Question: I've created a very simple mobile app with phonegap which doesn't do anything network related. All resources (images, css, etc) are local and I don't do any ajax calls to a remote server. But when I check the mobile data screen on my phone, I see that it has used some data. See screenshot bellow (4th app called "cherouvim phonegap test"). It says 308KB and that was in 5 hours.

Clicking on that gives me the following breakdown:
- -
html:
'''
<!DOCTYPE html>
<html>
<head>
<meta http-equiv="Content-Type" content="text/html; charset=utf-8" />
<meta name="viewport" content="user-scalable=no, width=device-width" />
<script type="text/javascript" src="phonegap.js"></script>
</head>
<body>
...
</body>
</html>
'''
I build with phonegap build and my config.xml is:
'''
<?xml version="1.0" encoding="UTF-8"?>
<widget xmlns = "http://www.w3.org/ns/widgets"
xmlns:gap = "http://phonegap.com/ns/1.0"
id = "cherouvim.test"
version = "1.0.0">
<name>cherouvim phonegap test</name>
<description>...</description>
<preference name="phonegap-version" value="3.5.0" />
<preference name="android-installLocation" value="auto" />
<preference name="orientation" value="portrait" />
<preference name="fullscreen" value="true" />
<gap:plugin name="org.apache.cordova.media" />
<feature name="http://api.phonegap.com/1.0/network" />
<access origin="*" />
<gap:platform name="android" />
</widget>
'''
In the documentation it says:
'''
<!-- If you do not want any permissions to be added to your app, add the
following tag to your config.xml; you will still have the INTERNET
permission on your app, which PhoneGap requires. -->
<preference name="permissions" value="none"/>
'''
Is this a hint that Phonegap actually does something network related behind the scenes?
In case it matters I'm using nexus 5 (android 4.4.4) and I've enabled the "developer mode" and the ART runtime.
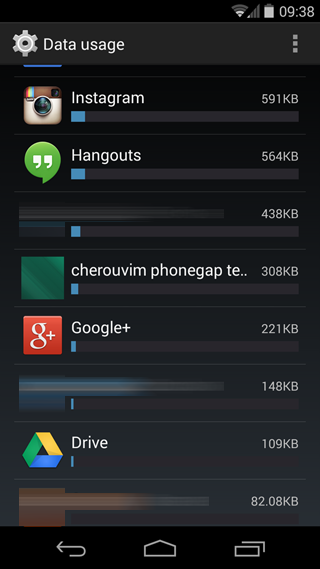
Answer: Building the app in phonegap build with the "enable debugging" option set injects the following just before '</body>'.
'''
<script type="text/javascript" src="http://debug.build.phonegap.com/target/target-script-min.js#35fd7e24-189a-11e4-8c3c-e63707b18140"></script>
'''
This is used for the weinre remote debugger of phonegap build.
Building without the "enable debugging" option doesn't inject this remote script. So, an app built for production use wouldn't actually use any mobile data as I initially thought it would.